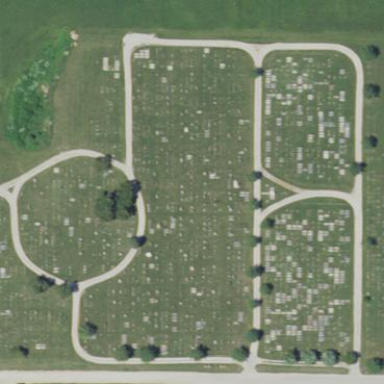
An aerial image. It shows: Cemetery.